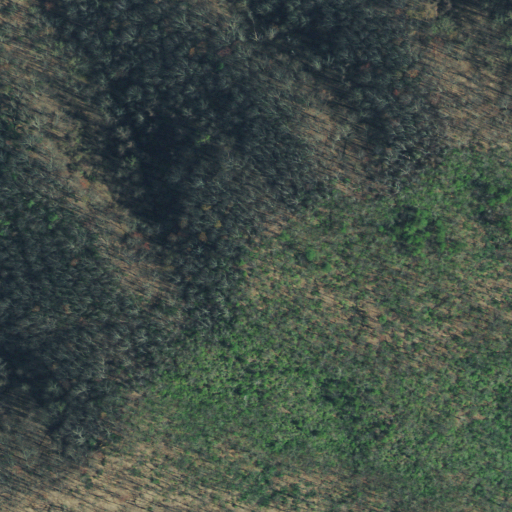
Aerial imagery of ridge(s) in Tennessee named James Ridge containing deciduous forest and mixed forest